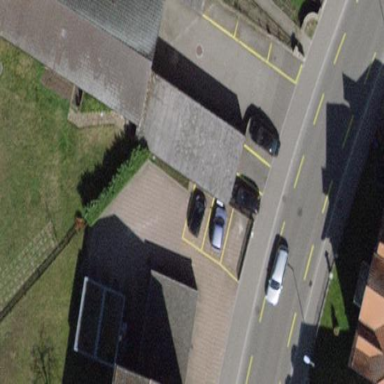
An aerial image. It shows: Group of garages.